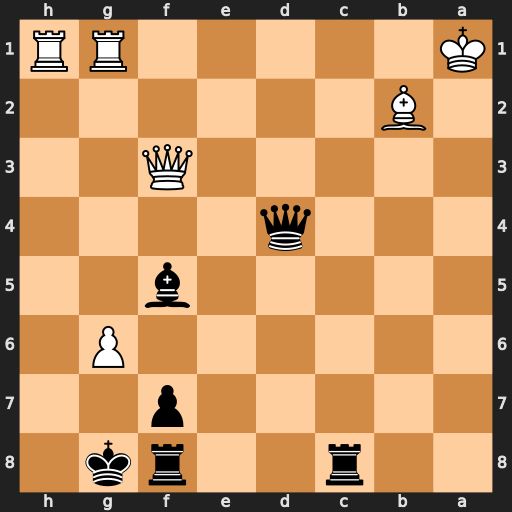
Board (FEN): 2r2rk1/5p2/6P1/5b2/3q4/5Q2/1B6/K5RR
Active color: b
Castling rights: -
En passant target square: -
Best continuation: Ra8+ Qxa8 Rxa8#